A time-domain vibration trace from a rotating-machine test bench is shown. Classify the rotor condition as one of: normal, misalignment, unbalance, looseness.
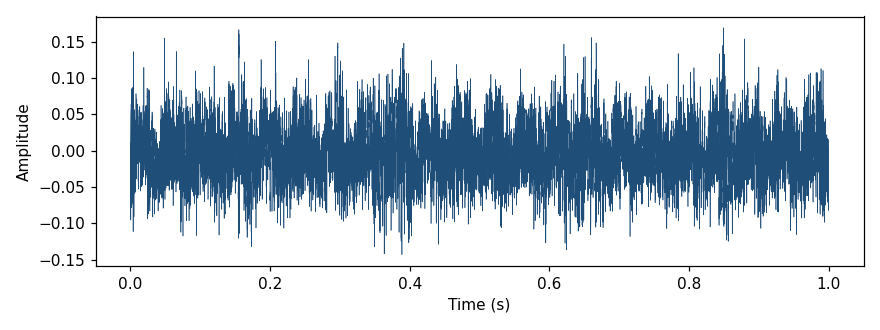
Answer: unbalance